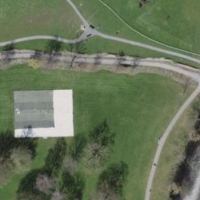
EUNIS habitat code: 53
Species observed at this site:
Vicia sepium
Melilotus albus
Silene dioica
Achillea millefolium